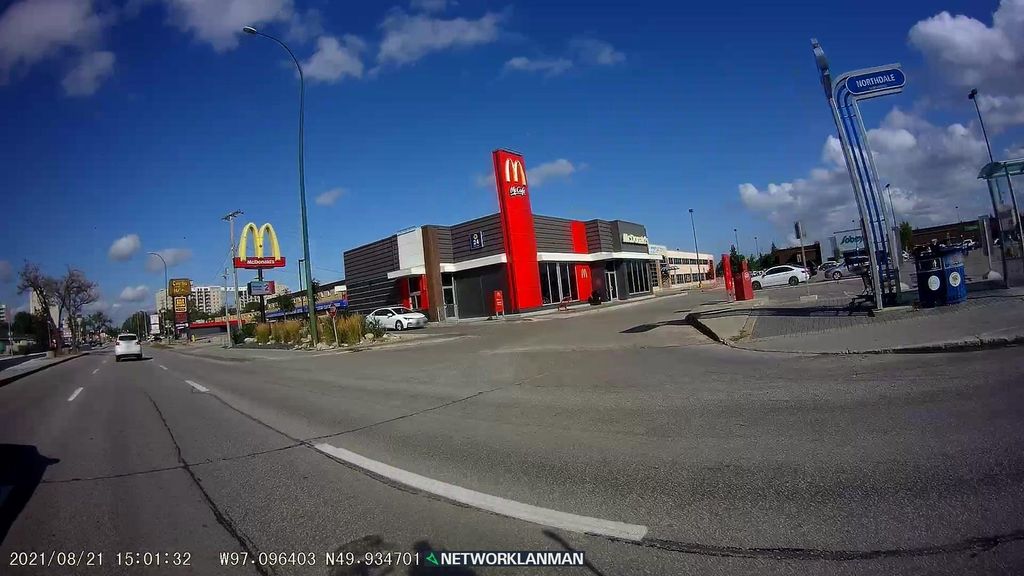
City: winnipeg